Question: I am working on an app, similar to <URL>.
This is how it looks like (checkbox is used to save/remove header from cookies and plus - add new header):

Please, point me to the solution or provide some useful links / articles, provide your own thoughts! Every answer is highly appreciated and answered immidiately.
Thank you.
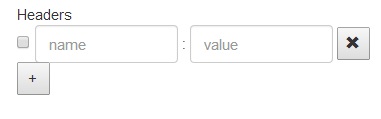
Answer: I'd say that using a module using HTML5 local storage would be a good idea; for example, using <URL>
'''
angular.module("surveillance", ['ngCookies','angularLocalStorage']);
'''
then bind a property to the local storage:
'''
storage.bind($scope, "queries", {
defaultValue:[{
"title" : "angularjs is used in this app",
"search" : "https://api.stackexchange.com/2.2/search/advanced?page=1&pagesize=25&order=desc&sort=creation&closed=False&tagged=angularjs&site=stackoverflow"
}
]
});
'''
Now any change to the queries property of your scope will be persisted between calls.
In order to see a demo, you can have a look at <URL>